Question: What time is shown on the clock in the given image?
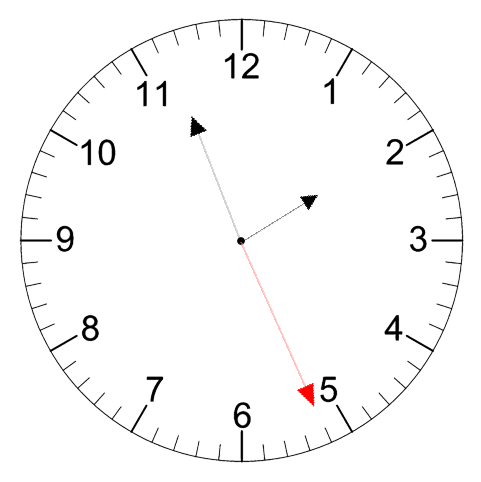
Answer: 01:56:26